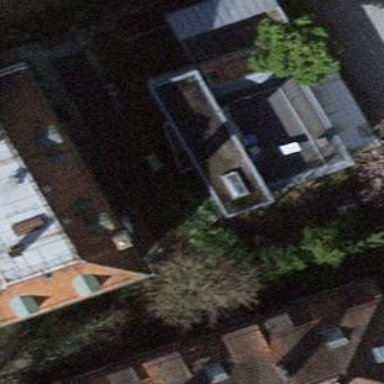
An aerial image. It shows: Building with flat roof oriented across its structure.